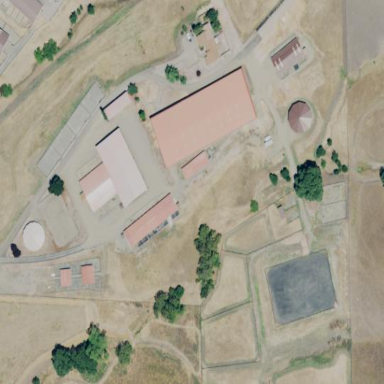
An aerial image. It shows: Farmyard area.